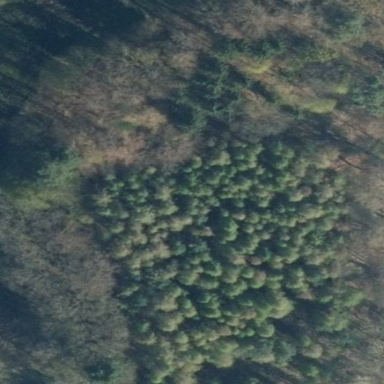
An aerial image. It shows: Forest area.